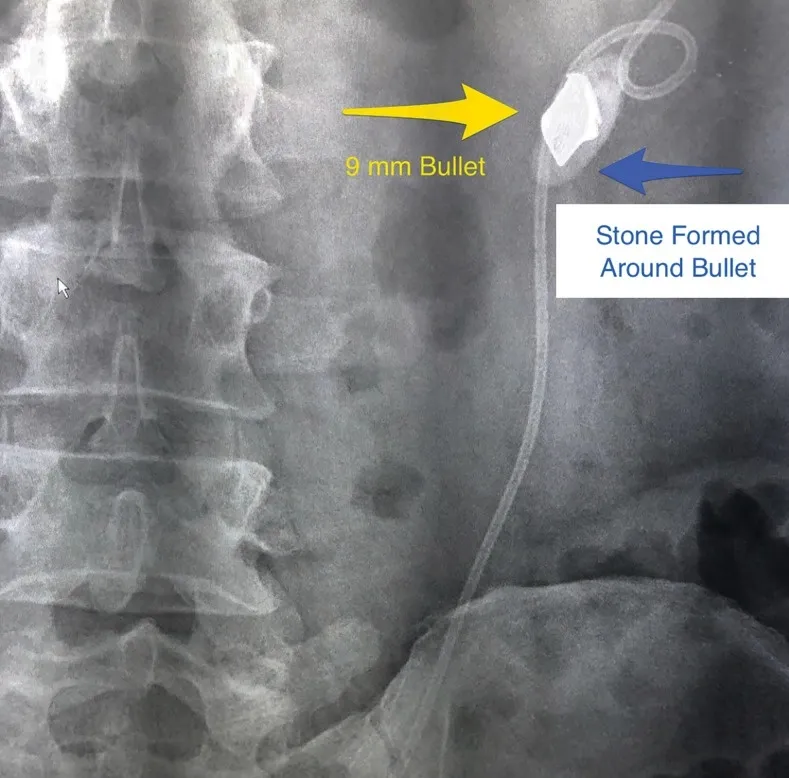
Fluoroscopic image of bullet fragment noted in the right UPJ with Double-J ureteral stent noted in place.
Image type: radiology (x_ray)